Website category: book
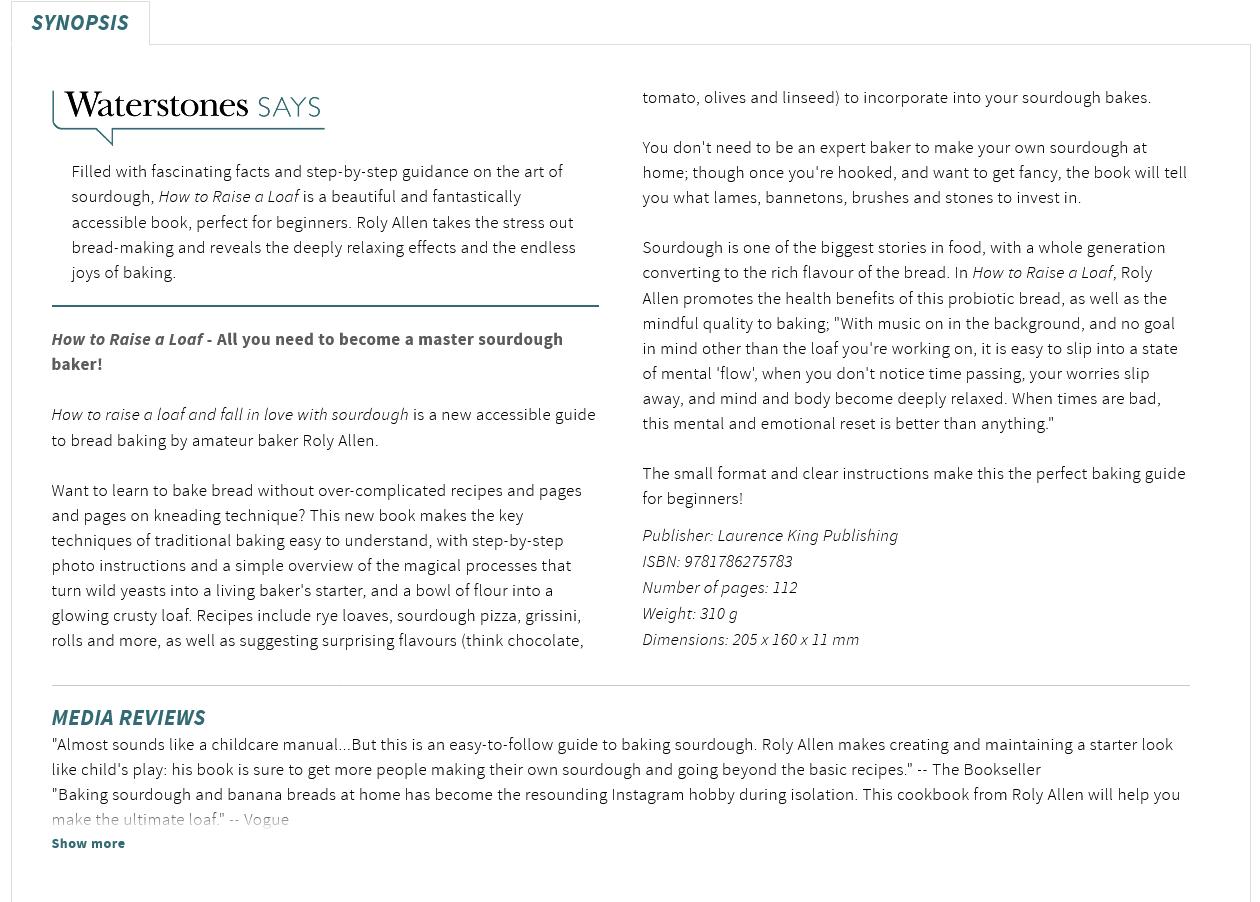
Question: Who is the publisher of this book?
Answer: Laurence King Publishing

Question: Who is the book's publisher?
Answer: Laurence King Publishing

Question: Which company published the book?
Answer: Laurence King Publishing

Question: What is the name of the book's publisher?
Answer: Laurence King Publishing

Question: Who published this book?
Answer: Laurence King Publishing

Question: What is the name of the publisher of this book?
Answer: Laurence King Publishing

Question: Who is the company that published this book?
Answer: Laurence King Publishing

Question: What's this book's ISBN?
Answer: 9781786275783

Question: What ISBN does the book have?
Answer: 9781786275783

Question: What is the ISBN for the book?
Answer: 9781786275783

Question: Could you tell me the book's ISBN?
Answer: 9781786275783

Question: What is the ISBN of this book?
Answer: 9781786275783

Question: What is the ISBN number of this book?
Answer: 9781786275783

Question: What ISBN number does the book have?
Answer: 9781786275783

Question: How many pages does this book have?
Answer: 112

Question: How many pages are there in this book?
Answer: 112

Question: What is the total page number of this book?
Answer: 112

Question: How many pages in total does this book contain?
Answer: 112

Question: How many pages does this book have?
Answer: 112

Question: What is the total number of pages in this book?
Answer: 112

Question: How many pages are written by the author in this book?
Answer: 112

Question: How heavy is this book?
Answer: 310 g

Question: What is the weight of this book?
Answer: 310 g

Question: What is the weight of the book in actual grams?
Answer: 310 g

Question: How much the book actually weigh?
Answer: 310 g

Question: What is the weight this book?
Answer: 310 g

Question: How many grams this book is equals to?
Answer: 310 g

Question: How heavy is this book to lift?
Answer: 310 g

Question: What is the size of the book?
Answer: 205 x 160 x 11 mm

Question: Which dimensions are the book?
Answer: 205 x 160 x 11 mm

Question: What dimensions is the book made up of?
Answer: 205 x 160 x 11 mm

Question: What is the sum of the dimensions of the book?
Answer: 205 x 160 x 11 mm

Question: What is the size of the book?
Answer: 205 x 160 x 11 mm

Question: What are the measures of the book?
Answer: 205 x 160 x 11 mm

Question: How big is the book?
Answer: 205 x 160 x 11 mm